Question: I ended up with this horrible code below, I can't get a better result now.
What is a better way of doing that?
It's about this part of my database:

EDIT
A 'Patient' has a 'Subscription' to multiple 'MonitoringObjects'. 'Target' records refer to these 'Subscriptions'. I want to retrieve the target records with the newest date per 'Subscription' for a given 'Patient' and a 'Category' of 'MonitoringObjects'. These target records may have different max dates, as 'Targets' can be added for 'Subscriptions' to 'MonitoringsObjects' independently.
'''
var subs = db.Subscriptions.Where(p => p.PatientID == patID).Where(p => p.MonitoringObject.Category.Name == "Medication");
var targets1 = from t in db.Targets
where subs.Contains(t.Subscription)
select t;
var maxTa = from t in db.Targets
group t by t.SubscriptionID
into g
select new
{
Ky = g.Key,
Date = g.Max(p => p.Date)
};
var targets2 = from t in targets1
where maxTa.Select(p => p.Ky).Contains( t.SubscriptionID ) &&
maxTa.Select(p => p.Date).Contains( t.Date )
select t;
'''
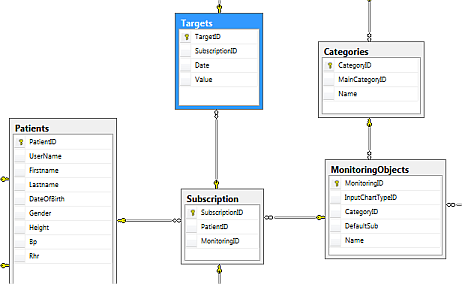
Answer: I am not exactly sure what this is trying to achieve, or what your datamodel looks like, but something like this?
'''
var subs = db.Subscriptions.Where(p => p.PatientID == patID).Where(p => p.MonitoringObject.Category.Name == "Medication");
var targets = subs
.SelectMany(s => s.Targets)
.Where(t => t.Date == t.Subscription.Targets.Max(_t => _t.Date))
'''